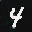
Label: 4